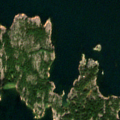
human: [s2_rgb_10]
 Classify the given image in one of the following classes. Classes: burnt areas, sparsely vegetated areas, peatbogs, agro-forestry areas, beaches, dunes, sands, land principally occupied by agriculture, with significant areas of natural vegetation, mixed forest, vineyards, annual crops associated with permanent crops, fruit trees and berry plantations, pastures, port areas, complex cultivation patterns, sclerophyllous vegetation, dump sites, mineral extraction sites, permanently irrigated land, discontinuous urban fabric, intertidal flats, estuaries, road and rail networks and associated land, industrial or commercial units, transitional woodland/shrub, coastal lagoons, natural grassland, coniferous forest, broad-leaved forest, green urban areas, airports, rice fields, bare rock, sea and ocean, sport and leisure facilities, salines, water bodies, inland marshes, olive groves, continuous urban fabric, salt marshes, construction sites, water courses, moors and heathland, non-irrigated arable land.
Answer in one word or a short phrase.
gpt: mixed forest, bare rock, sea and ocean